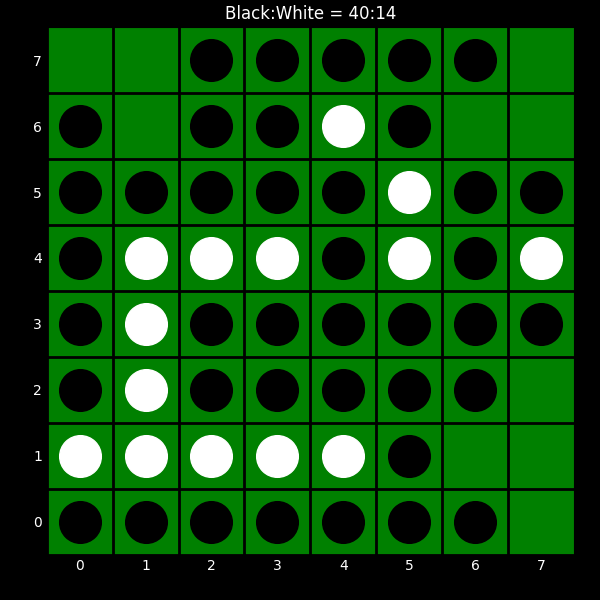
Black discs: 40
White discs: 14